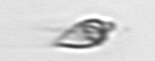
Label: Oxytoxum